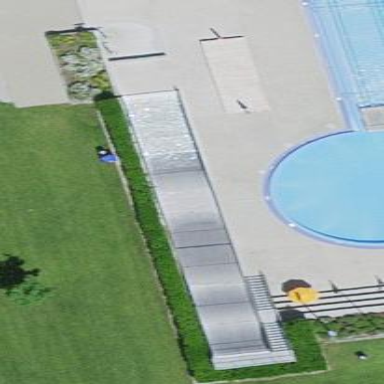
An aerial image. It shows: Swimming pool located in leisure land.